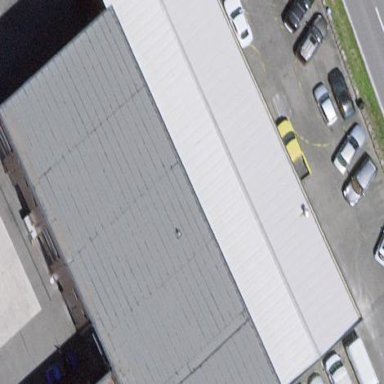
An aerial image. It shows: Industrial building.